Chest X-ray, PA view. Patient: 27 years old, sex F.
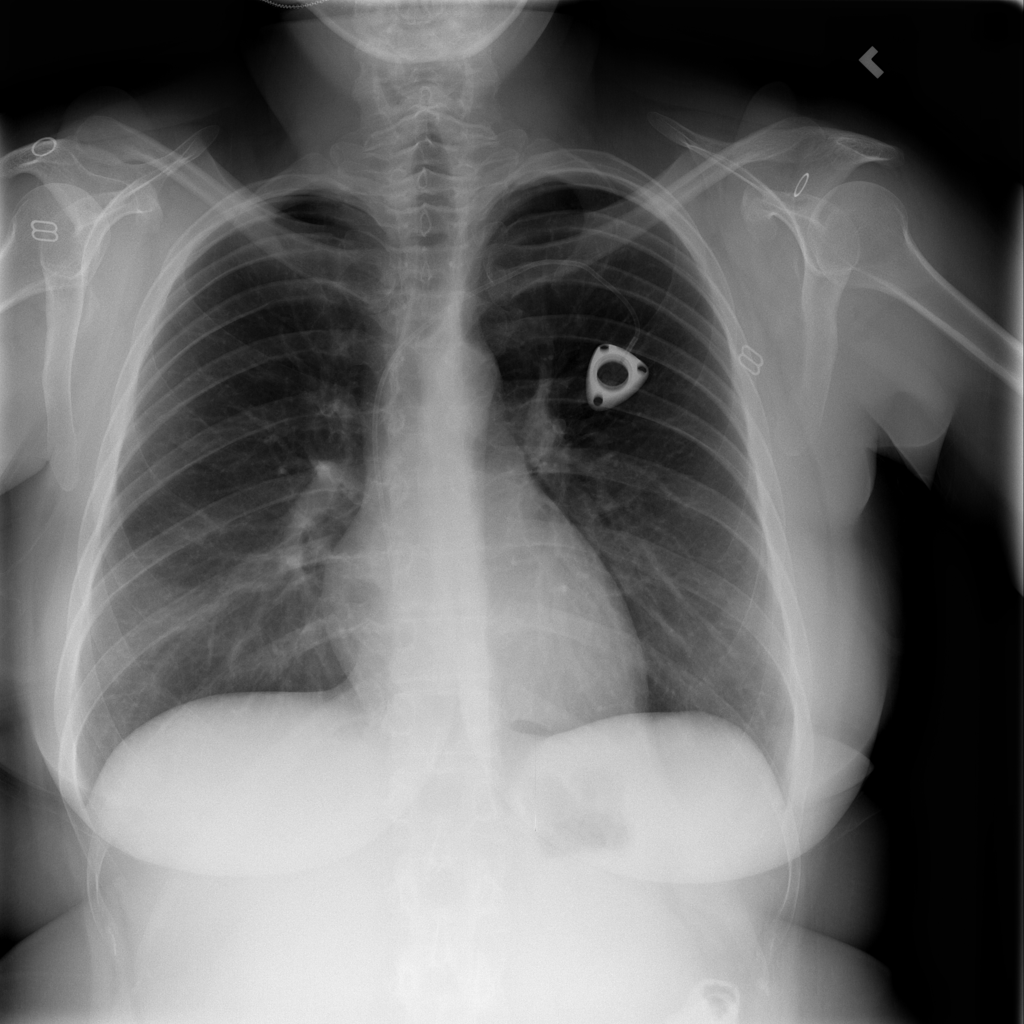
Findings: No Finding